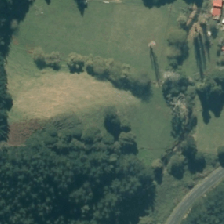
Land cover: high_producing_grassland